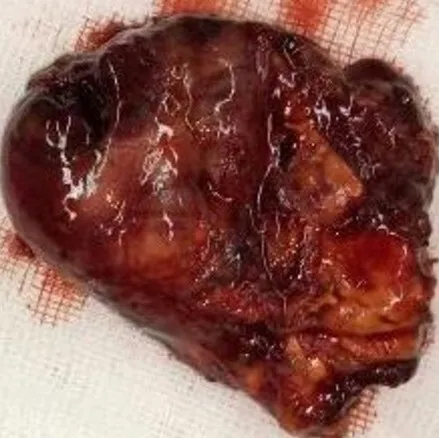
Right adrenalectomy specimen.
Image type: medical_photograph (other_medical_photograph)